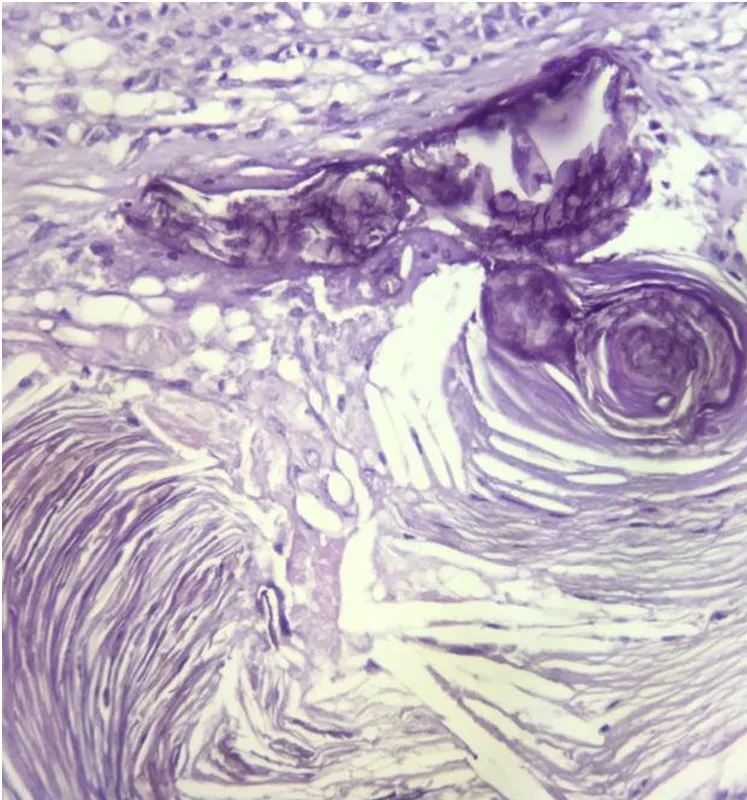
Dystrophic calcification (Hx&E, x400).
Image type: pathology (h&e)